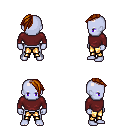
a pixel art fantasy rpg character, male body template, dark elf, purple skin, maroon long-sleeve shirt, gold greaves, brunette long mohawk hairstyle, four views (front, back, left, right), 2x2 character sprite sheet, small pixel art, hard edges, no anti-aliasing